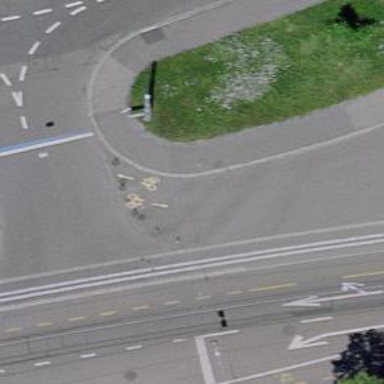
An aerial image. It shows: Regular kerb barrier.